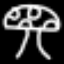
Label: mushroom